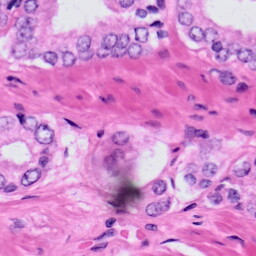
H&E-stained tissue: Prostate